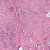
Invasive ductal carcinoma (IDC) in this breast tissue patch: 1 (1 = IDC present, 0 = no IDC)